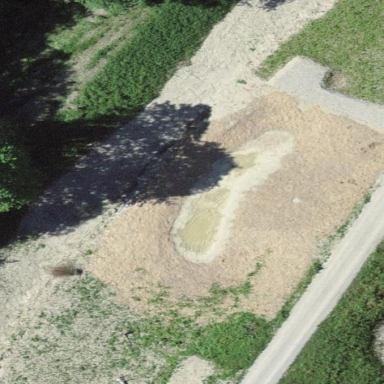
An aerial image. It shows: Pond with natural water.